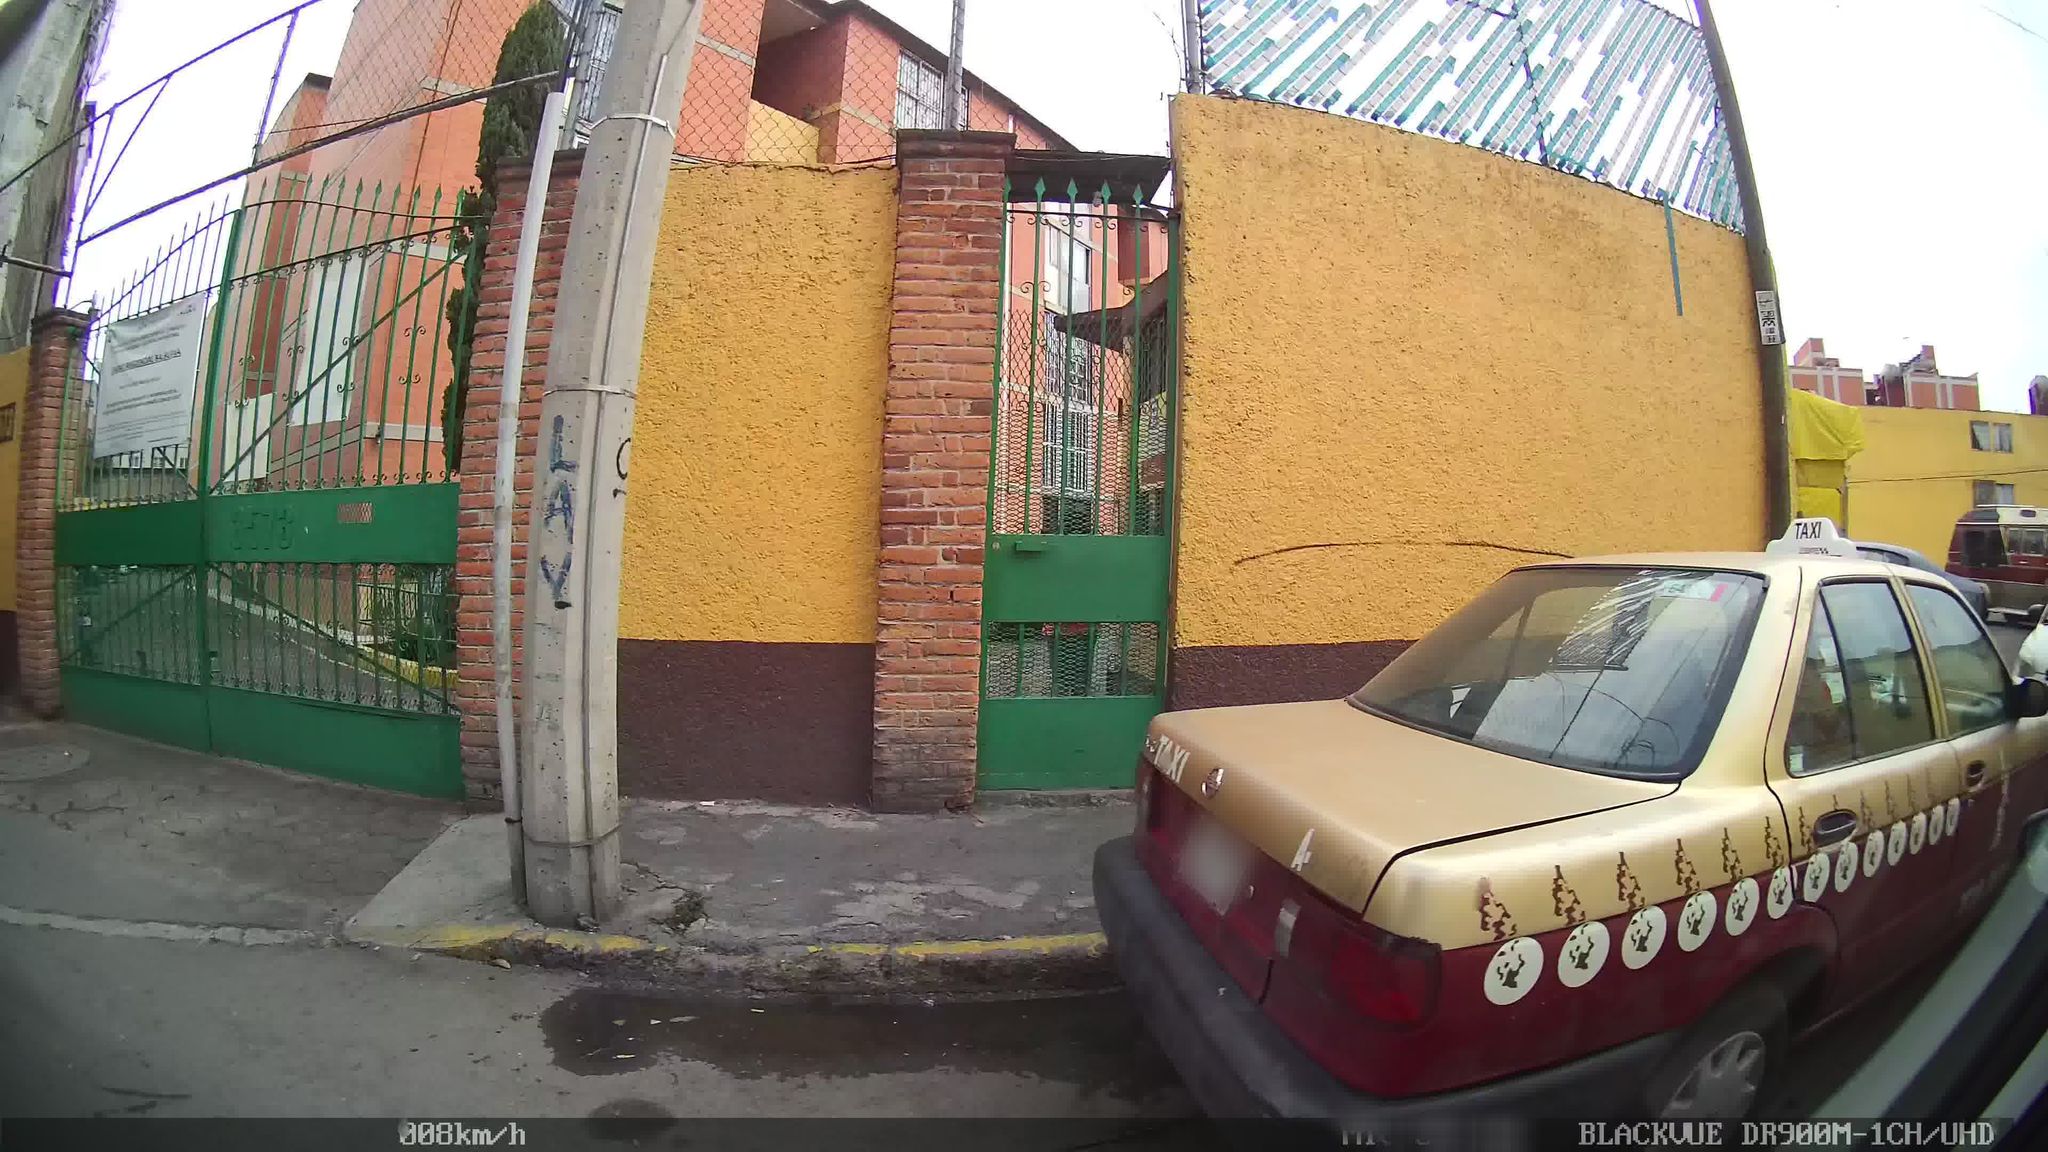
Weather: snowy
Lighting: day
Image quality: good
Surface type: walking surface
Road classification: residential
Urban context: urban centre
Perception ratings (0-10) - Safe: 1.68, Lively: 5.27, Beautiful: 1.65, Boring: 2.57, Depressing: 7.56, Wealthy: 1.26